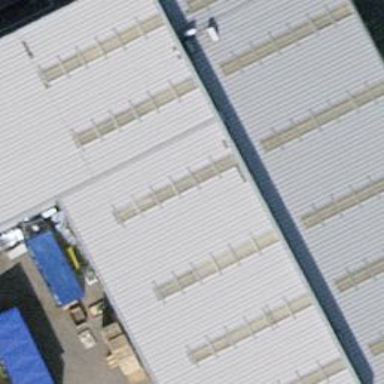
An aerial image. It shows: Warehouse.